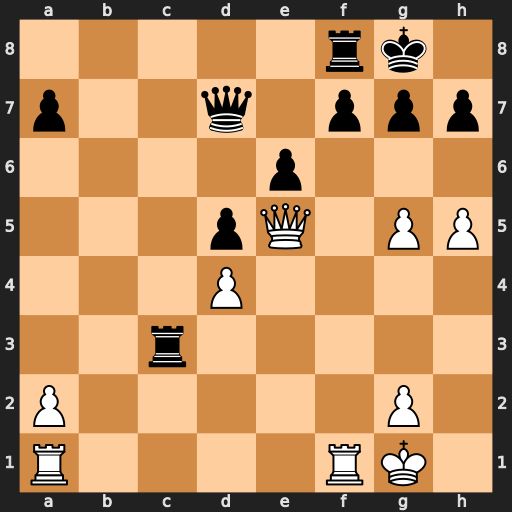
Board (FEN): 5rk1/p2q1ppp/4p3/3pQ1PP/3P4/2r5/P5P1/R4RK1
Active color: w
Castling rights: -
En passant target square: -
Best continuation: h6 f5 gxf6